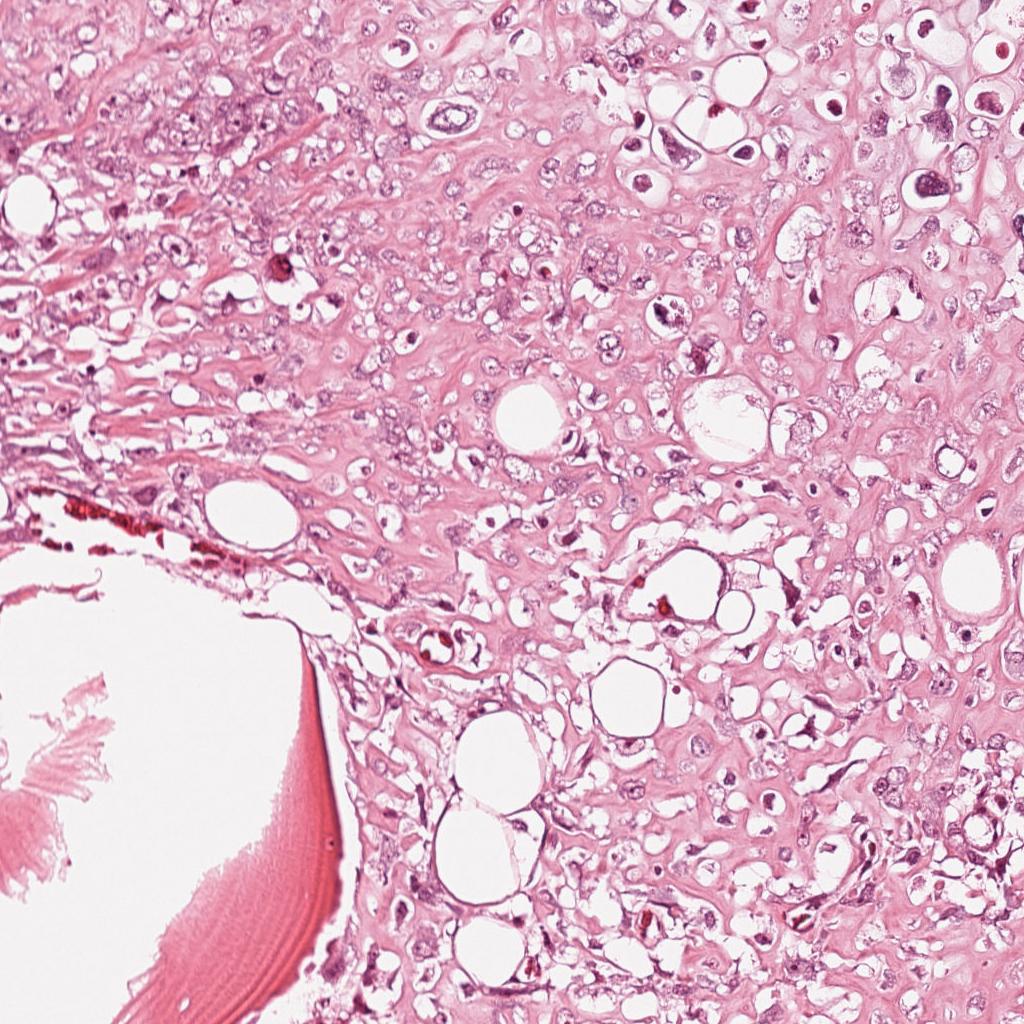
Label: Viable